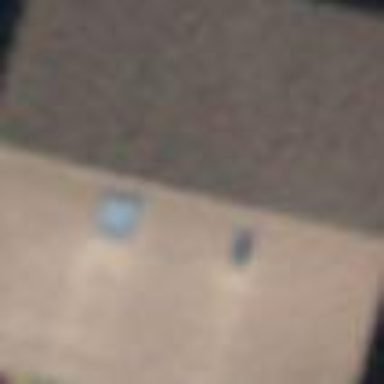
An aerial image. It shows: Garage.